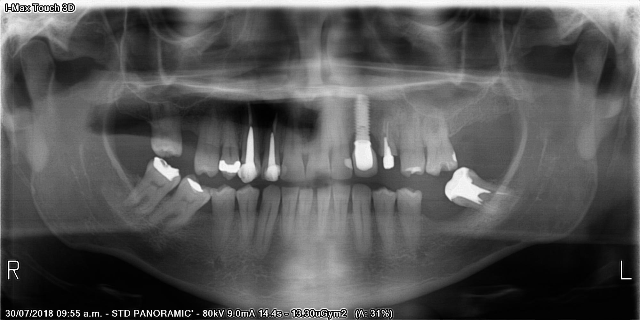
adult